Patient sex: M
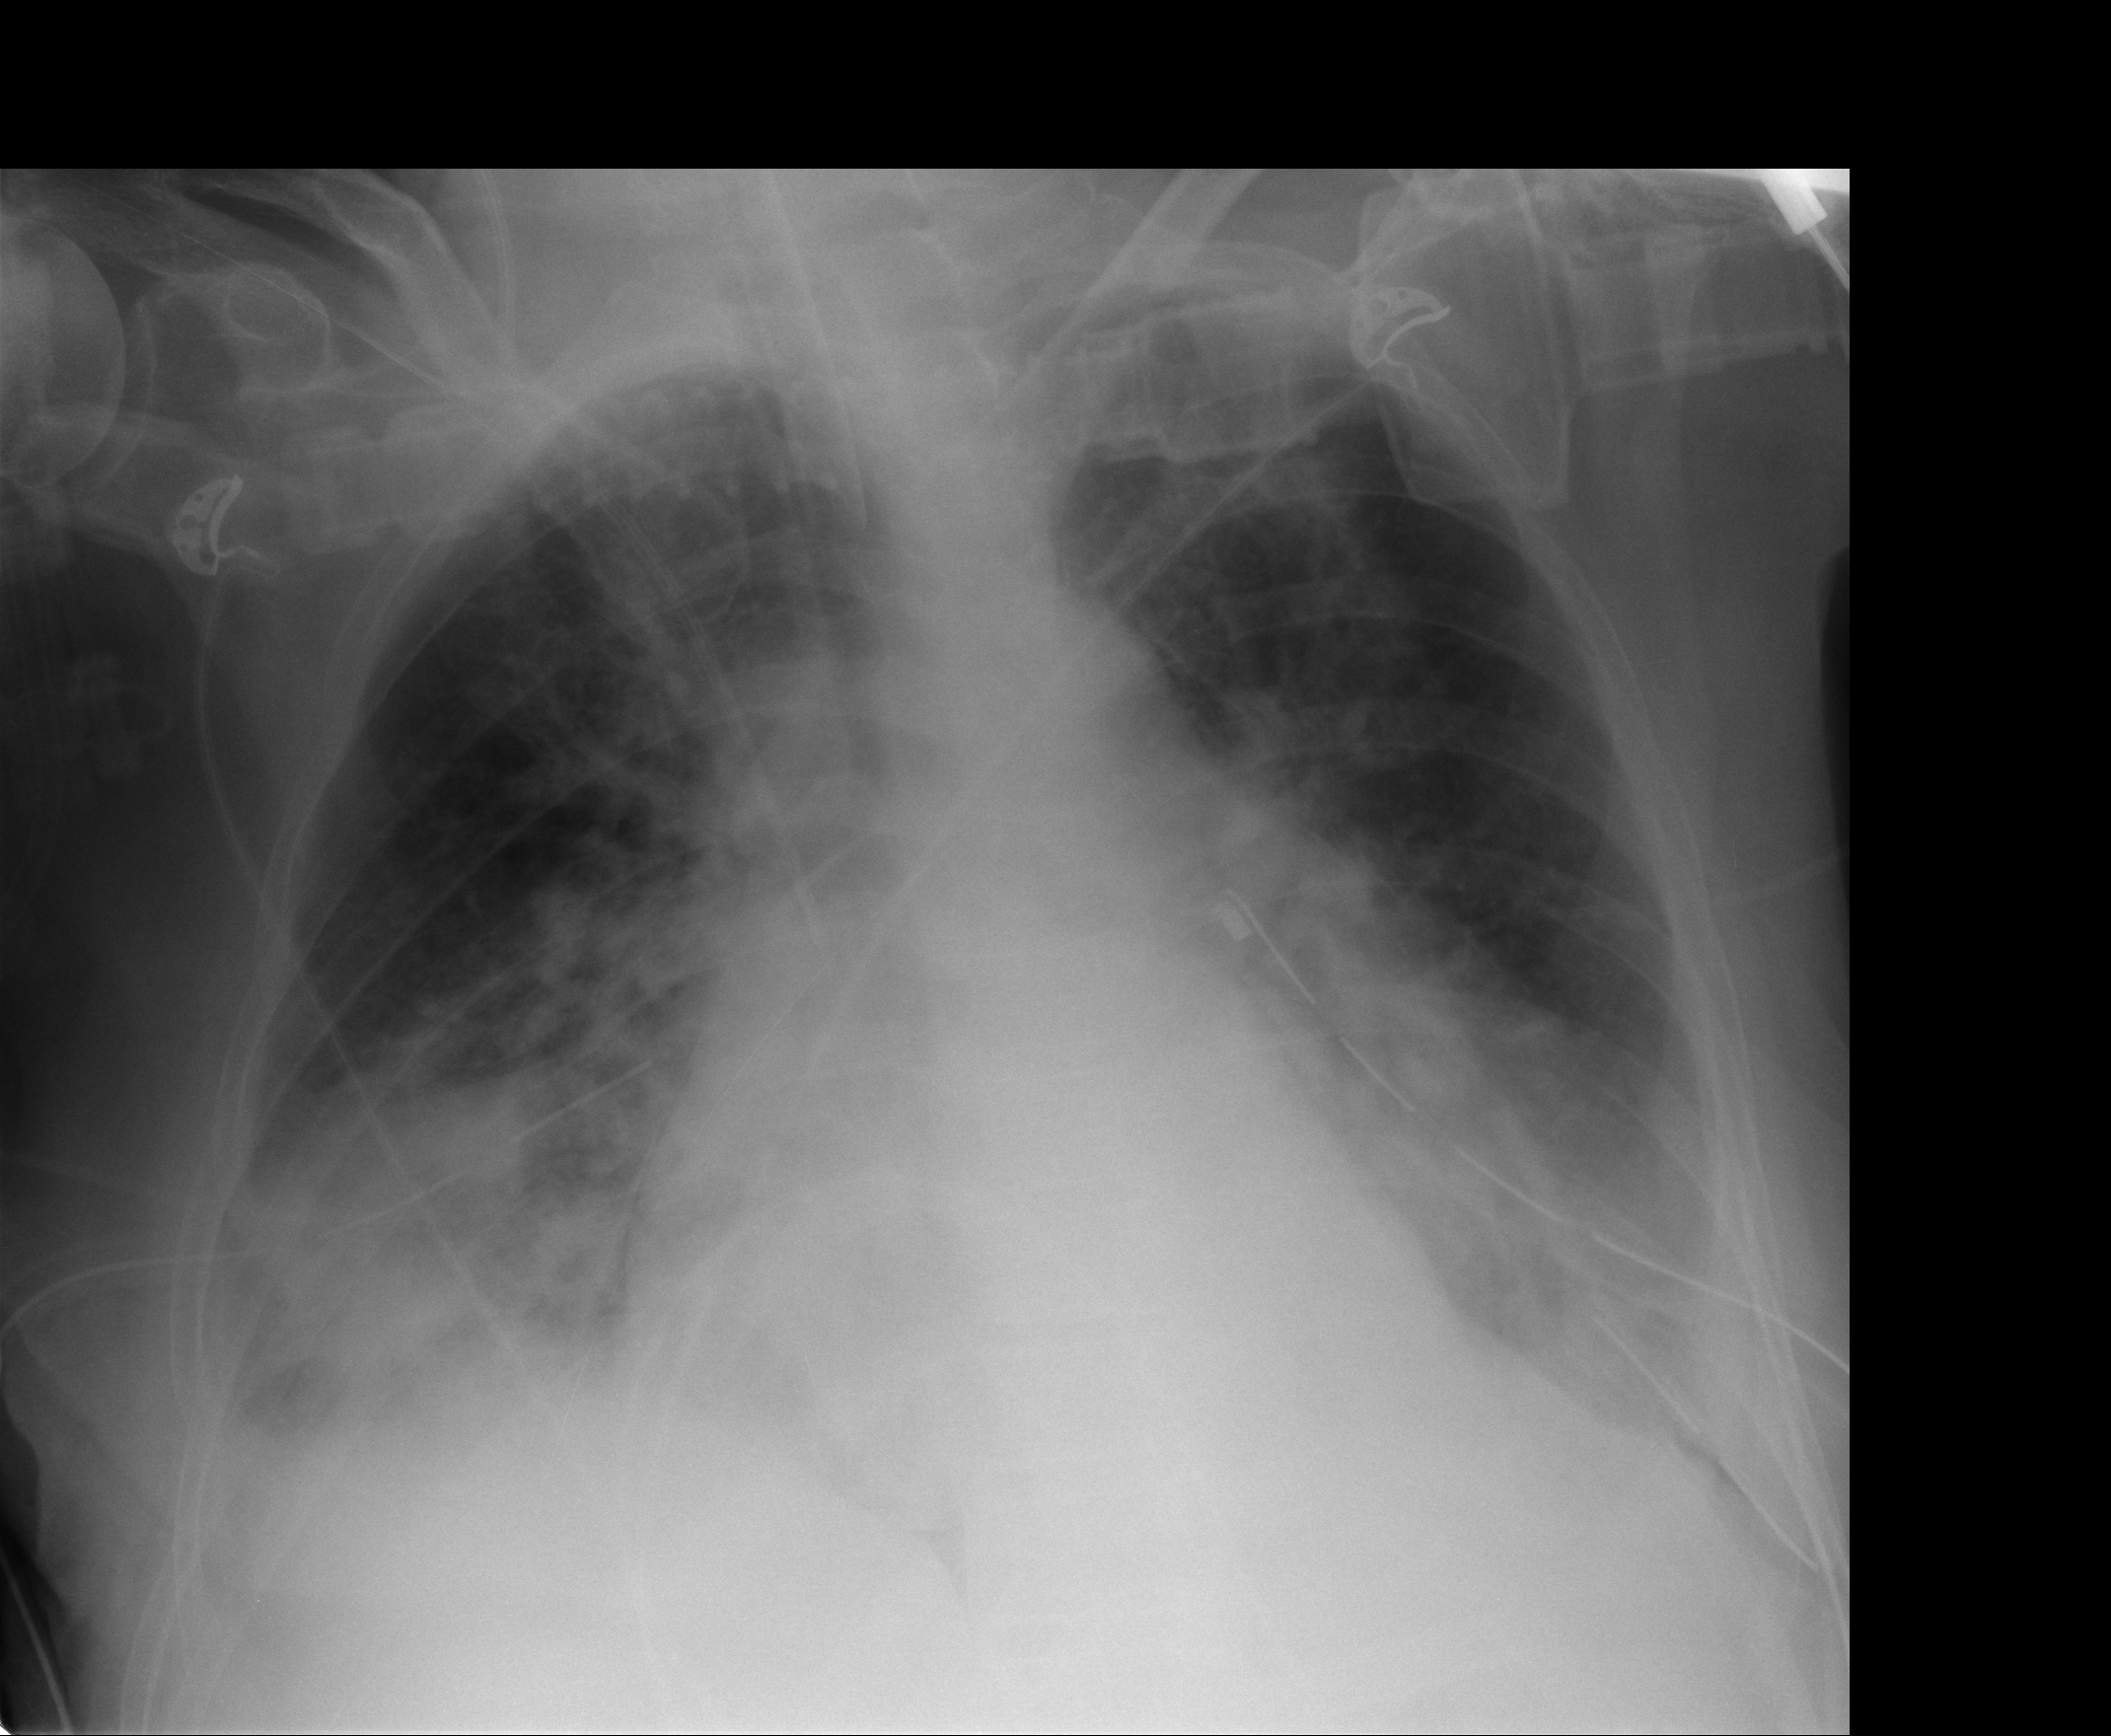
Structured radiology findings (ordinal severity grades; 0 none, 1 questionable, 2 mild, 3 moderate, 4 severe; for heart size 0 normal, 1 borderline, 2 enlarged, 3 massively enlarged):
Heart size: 2
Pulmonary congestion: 2
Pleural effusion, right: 2
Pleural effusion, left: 2
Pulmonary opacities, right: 2
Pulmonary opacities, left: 0
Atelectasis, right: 2
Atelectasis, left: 2